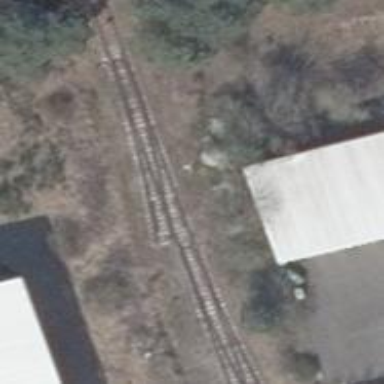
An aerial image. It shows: Railway switch.